Question: I am writing a React component that depends on a meta tag of a specific name to be present in the head area of the DOM, so I'm trying to use TestUtils.renderIntoDocument to create that meta tag for running my Jest test, which is not working.
'''
jest.dontMock('../channel-finder');
describe('Channel Finder Component', function() {
it('Renders properly with no props', function() {
var React = require('react/addons');
var ChannelFinder = require('../channel-finder');
var TestUtils = React.addons.TestUtils;
// Render into Document
var ChannelFinderComponent = TestUtils.renderIntoDocument(
<ChannelFinder />
);
var ClientIpMetaTag = TestUtils.renderIntoDocument(
<meta name="client-ip" content="50.200.28.114">
);
// Find Rendered DOM Component
var ChannelFinderDomElement = TestUtils.findRenderedDOMComponentWithTag(ChannelFinderComponent, 'div');
// Assert Results
expect(ChannelFinderDomElement.getDOMNode().textContent).toEqual('');
});
});
'''
Can this be accomplished with either React TestUtils or React itself somehow?
Result is a super-long error stack trace:

My preprocessor.js file:
'''
// preprocessor.js
var ReactTools = require('react-tools');
module.exports = {
process: function(src) {
return ReactTools.transform(src);
}
};
'''
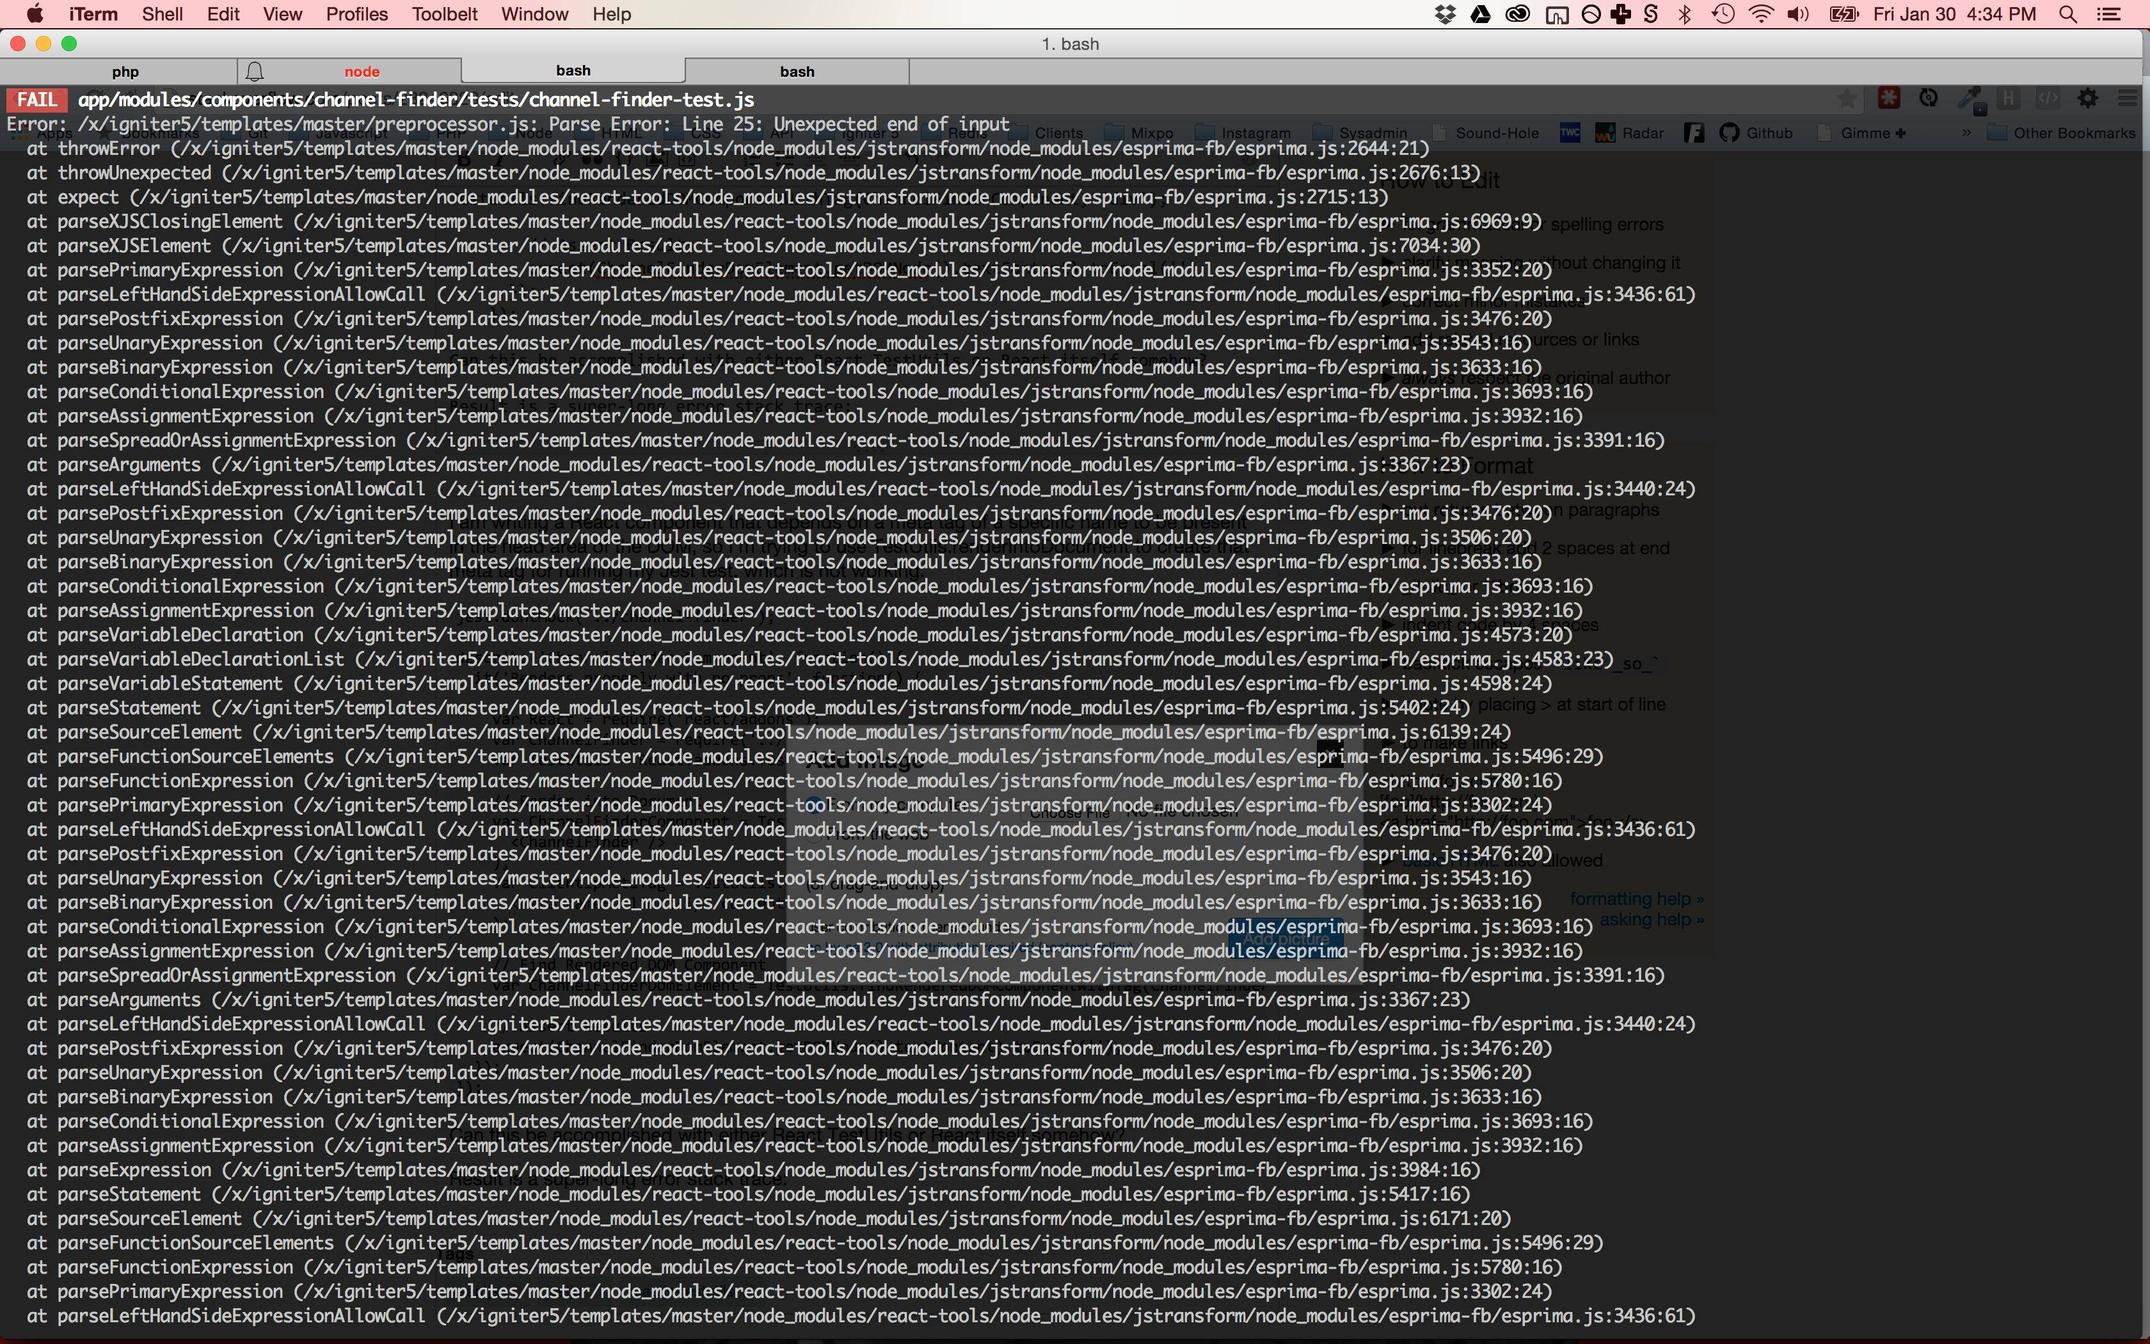
Answer: Thanks for pinging me on this, as it gave me motivation to revisit it, and it turns out the cryptic error message is no longer saying what it used to say, instead it says that my meta tag did not have a valid JSX termination (DUH!), so this is what made it work:
'''
var ClientIpMetaTag = TestUtils.renderIntoDocument(
<meta name="client-ip" content="50.200.28.114" />
);
'''
Just adding the slash before the right arrow made it valid JSX. I saw this more helpful message after I upgraded to React 0.13, which probably made improvements to the error messaging (i'm guessing).